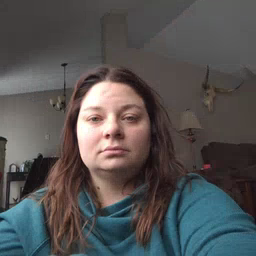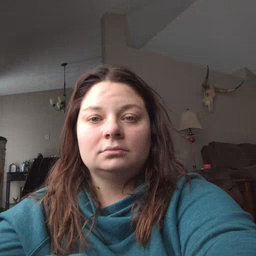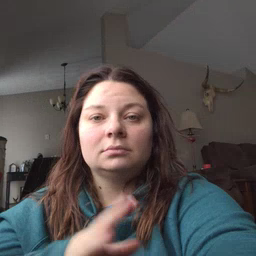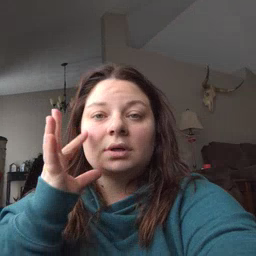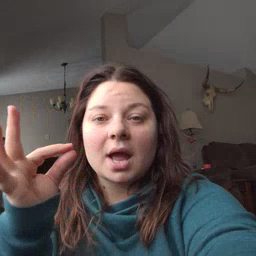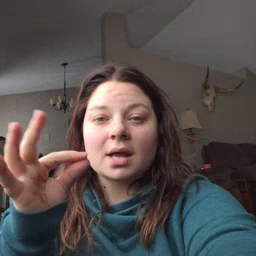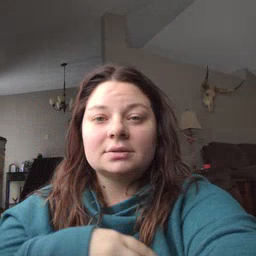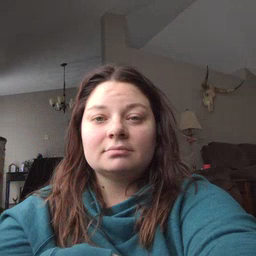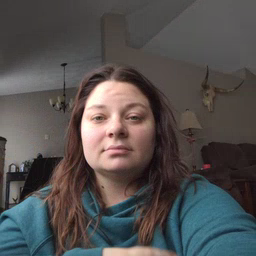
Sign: cat